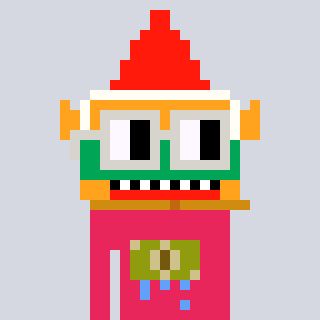
a pixel art character with square light gray glasses, a gnome-shaped head and a redpinkish-colored body on a cool background